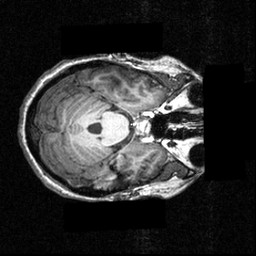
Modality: T1w
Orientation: axial
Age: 28
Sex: female
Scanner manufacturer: siemens
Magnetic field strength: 3.951 T
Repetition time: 1.5 s
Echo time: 0.00335 s